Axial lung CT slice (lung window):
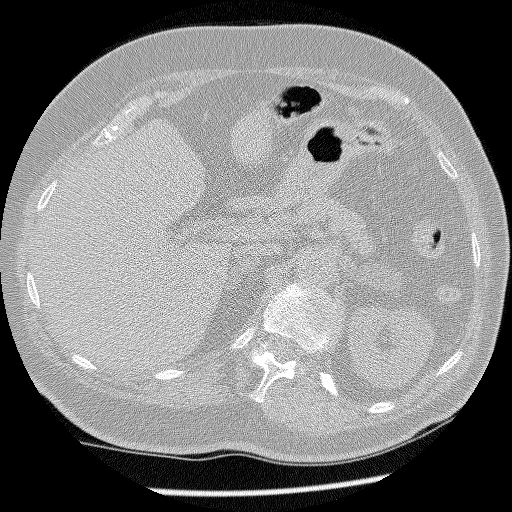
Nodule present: no